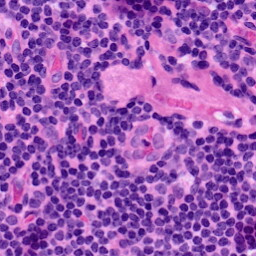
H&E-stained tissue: LymphNode